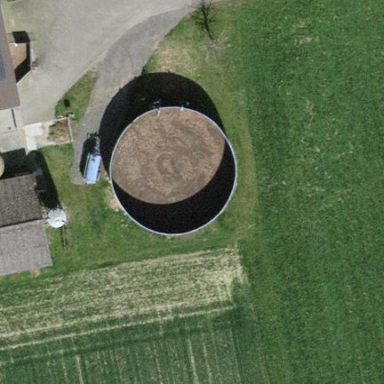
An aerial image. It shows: Storage tank that is man-made.